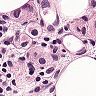
Metastatic tissue present: yes